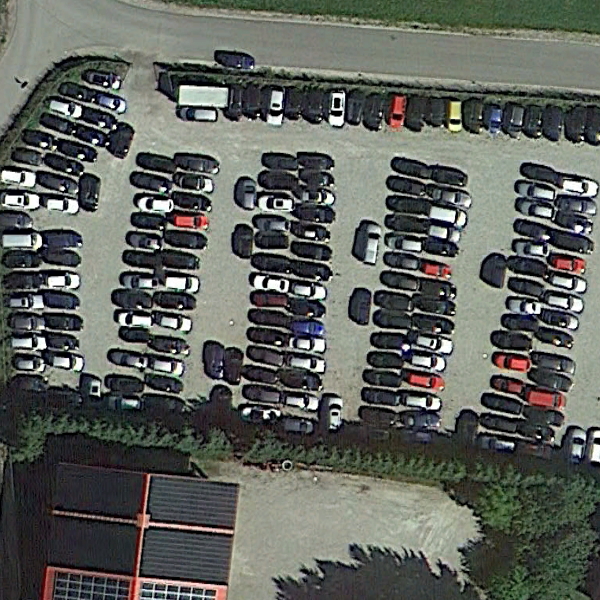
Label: Parking